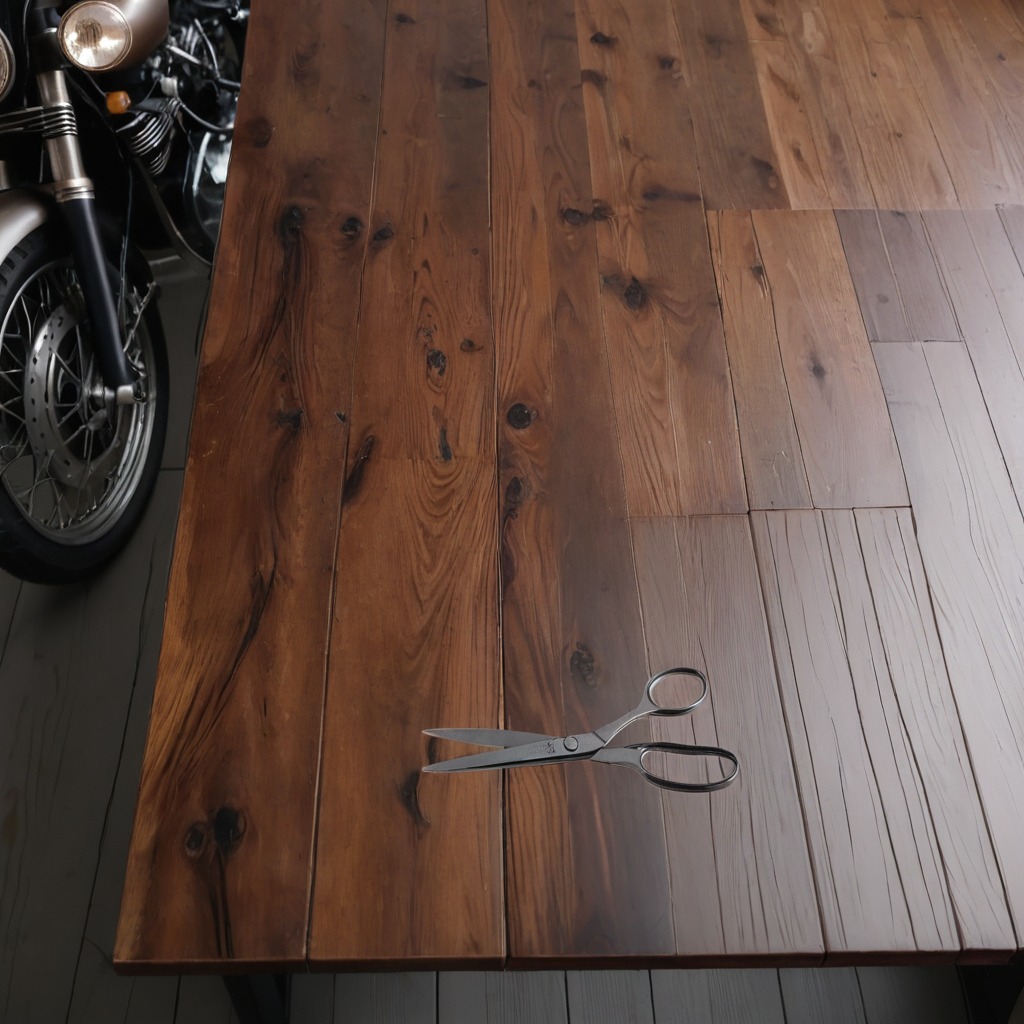
A scissor lies on the table.